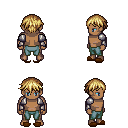
a pixel art fantasy rpg character, male body template, human, dark skin, steel arm armor, teal pants, blonde short bangs hairstyle, brown slippers, four views (front, back, left, right), 2x2 character sprite sheet, small pixel art, hard edges, no anti-aliasing